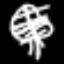
Label: leaf